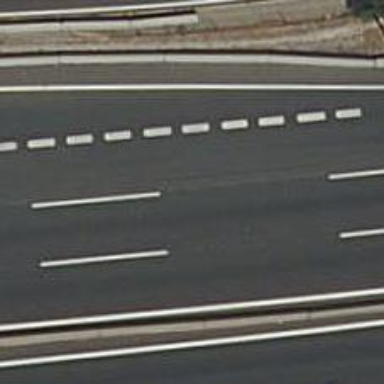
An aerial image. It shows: Motorway junction.